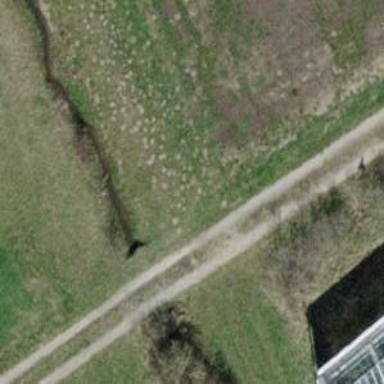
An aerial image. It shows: Culvert tunnel passing through ditch.